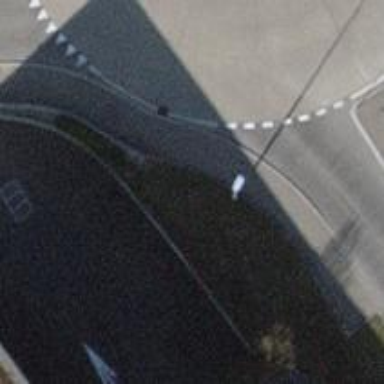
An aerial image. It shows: Sidewalk.